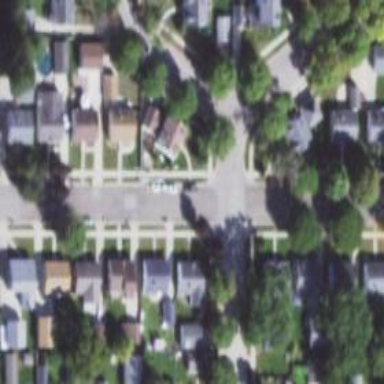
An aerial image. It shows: Residential road with separate asphalt sidewalk.